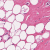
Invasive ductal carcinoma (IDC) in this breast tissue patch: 0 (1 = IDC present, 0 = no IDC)